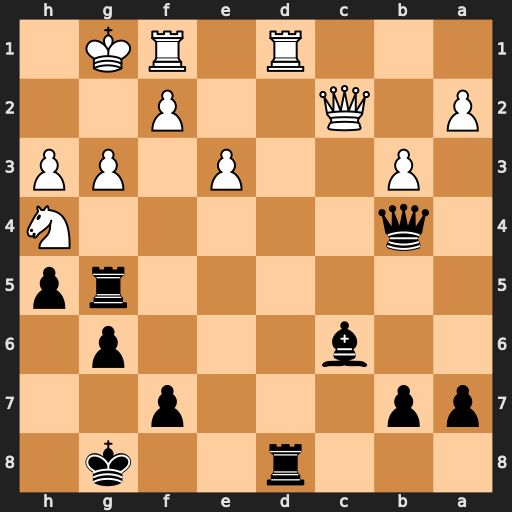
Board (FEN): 3r2k1/pp3p2/2b3p1/6rp/1q5N/1P2P1PP/P1Q2P2/3R1RK1
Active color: b
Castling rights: -
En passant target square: -
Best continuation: Rxd1 Rxd1 Qxh4